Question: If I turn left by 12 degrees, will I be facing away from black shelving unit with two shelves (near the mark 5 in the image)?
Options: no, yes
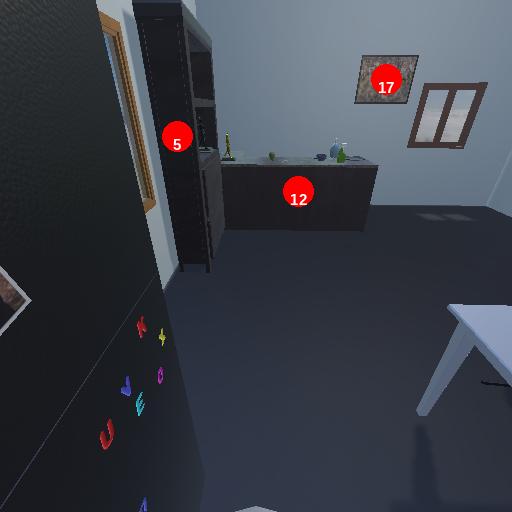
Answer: no